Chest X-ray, PA view. Patient: 67 years old, sex F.
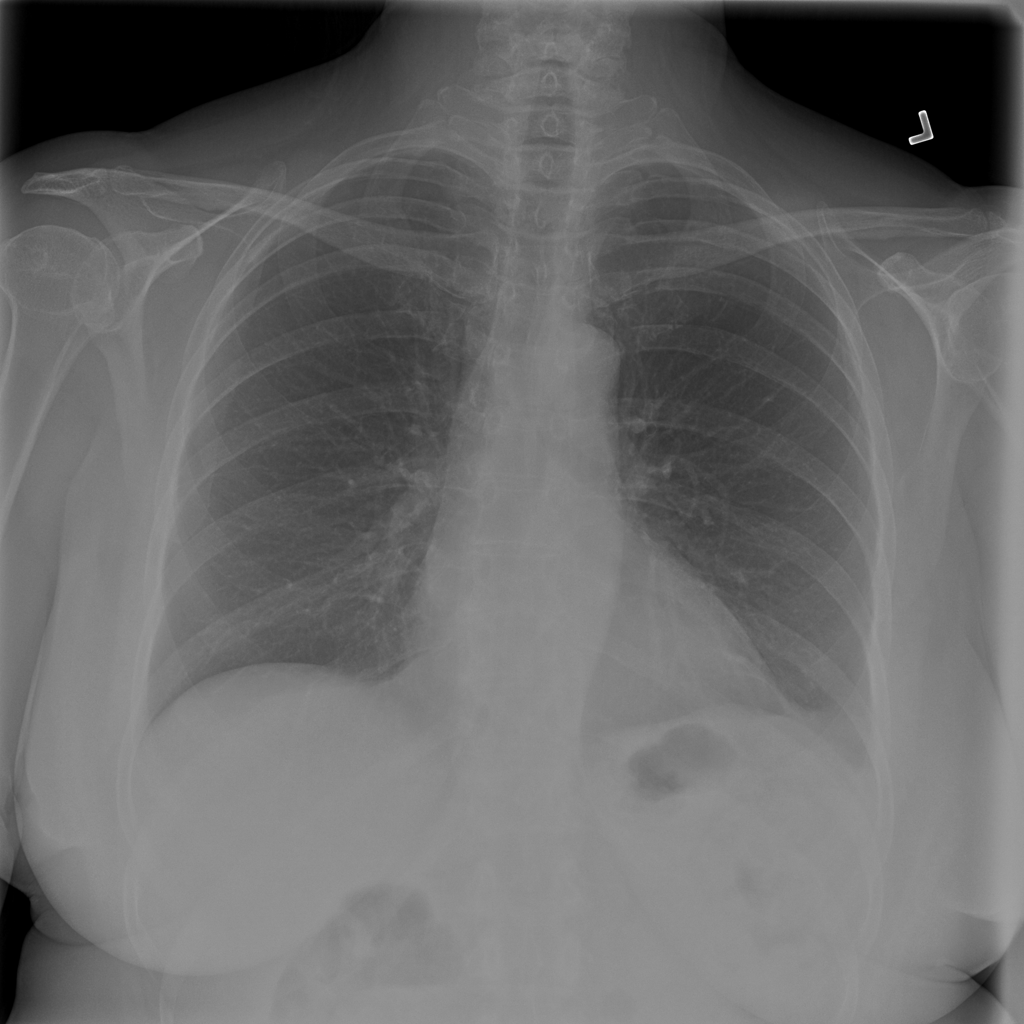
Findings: No Finding